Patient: sex M, age 42
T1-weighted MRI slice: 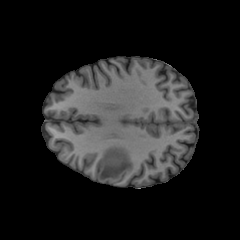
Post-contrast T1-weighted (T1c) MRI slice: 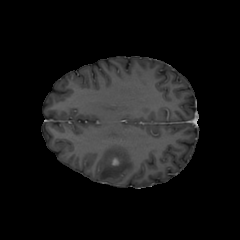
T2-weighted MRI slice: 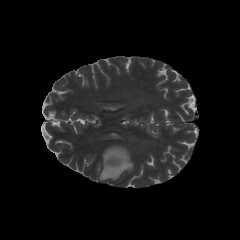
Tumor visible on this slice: yes
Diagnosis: Glioblastoma, IDH-wildtype
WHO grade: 4